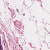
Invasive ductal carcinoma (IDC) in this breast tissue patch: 0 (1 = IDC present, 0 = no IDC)